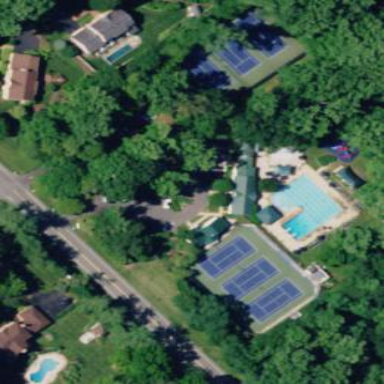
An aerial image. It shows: Sports centre with facilities for tennis and swimming.